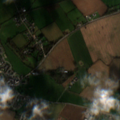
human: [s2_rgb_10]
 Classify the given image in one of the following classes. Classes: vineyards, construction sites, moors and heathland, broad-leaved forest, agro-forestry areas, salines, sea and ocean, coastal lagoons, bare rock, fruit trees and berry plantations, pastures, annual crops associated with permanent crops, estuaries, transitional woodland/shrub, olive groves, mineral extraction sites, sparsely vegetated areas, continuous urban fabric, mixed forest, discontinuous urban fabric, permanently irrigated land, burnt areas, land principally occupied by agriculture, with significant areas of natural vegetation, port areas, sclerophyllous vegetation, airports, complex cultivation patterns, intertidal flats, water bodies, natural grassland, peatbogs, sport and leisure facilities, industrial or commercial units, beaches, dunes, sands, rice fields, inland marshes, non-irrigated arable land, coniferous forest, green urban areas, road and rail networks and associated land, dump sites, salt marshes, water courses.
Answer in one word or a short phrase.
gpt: discontinuous urban fabric, non-irrigated arable land, pastures